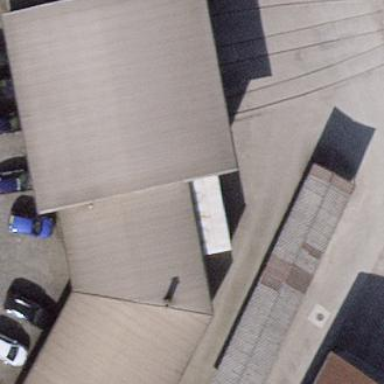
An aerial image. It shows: Transportation building.